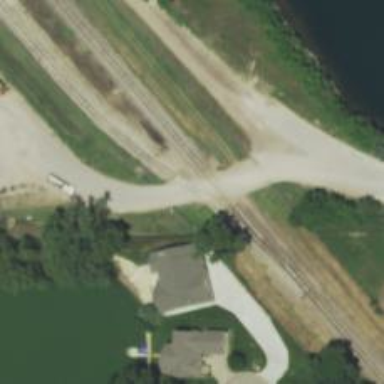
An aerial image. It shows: Level crossing along the railway.